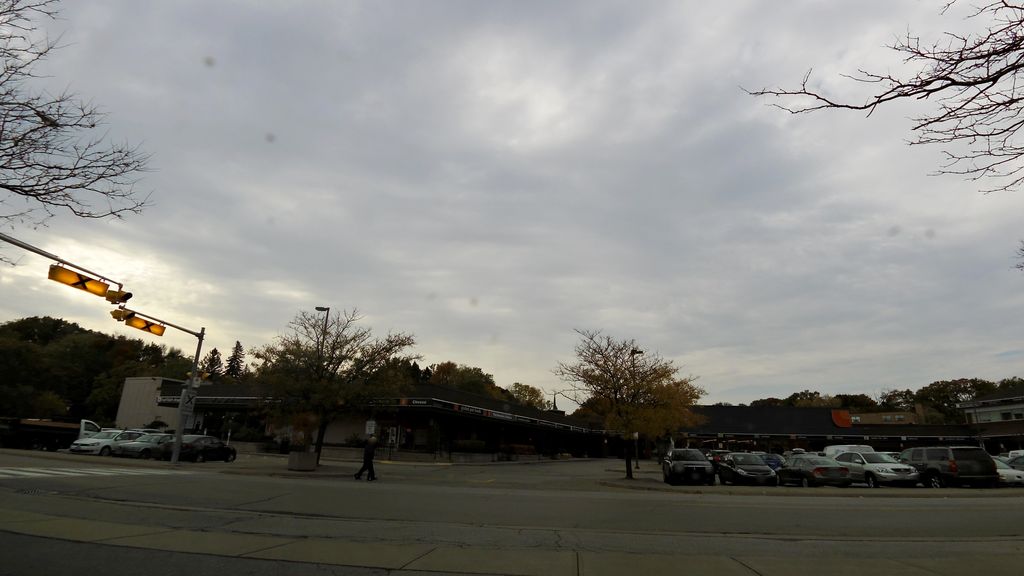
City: toronto